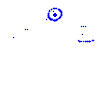
Particle: proton